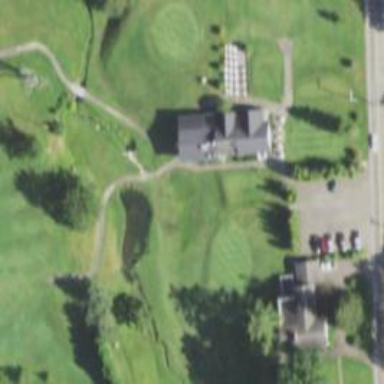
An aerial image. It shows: Golf cartpath that is also road path.